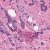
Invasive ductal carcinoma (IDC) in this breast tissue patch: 1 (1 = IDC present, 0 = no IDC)